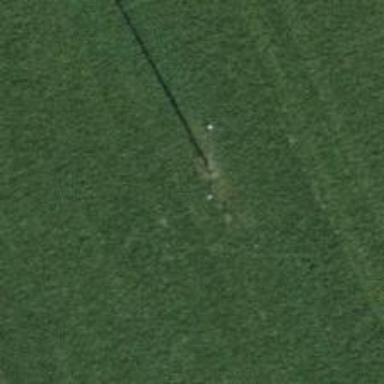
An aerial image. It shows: Straight power pole.